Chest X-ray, AP view. Patient: 49 years old, sex F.
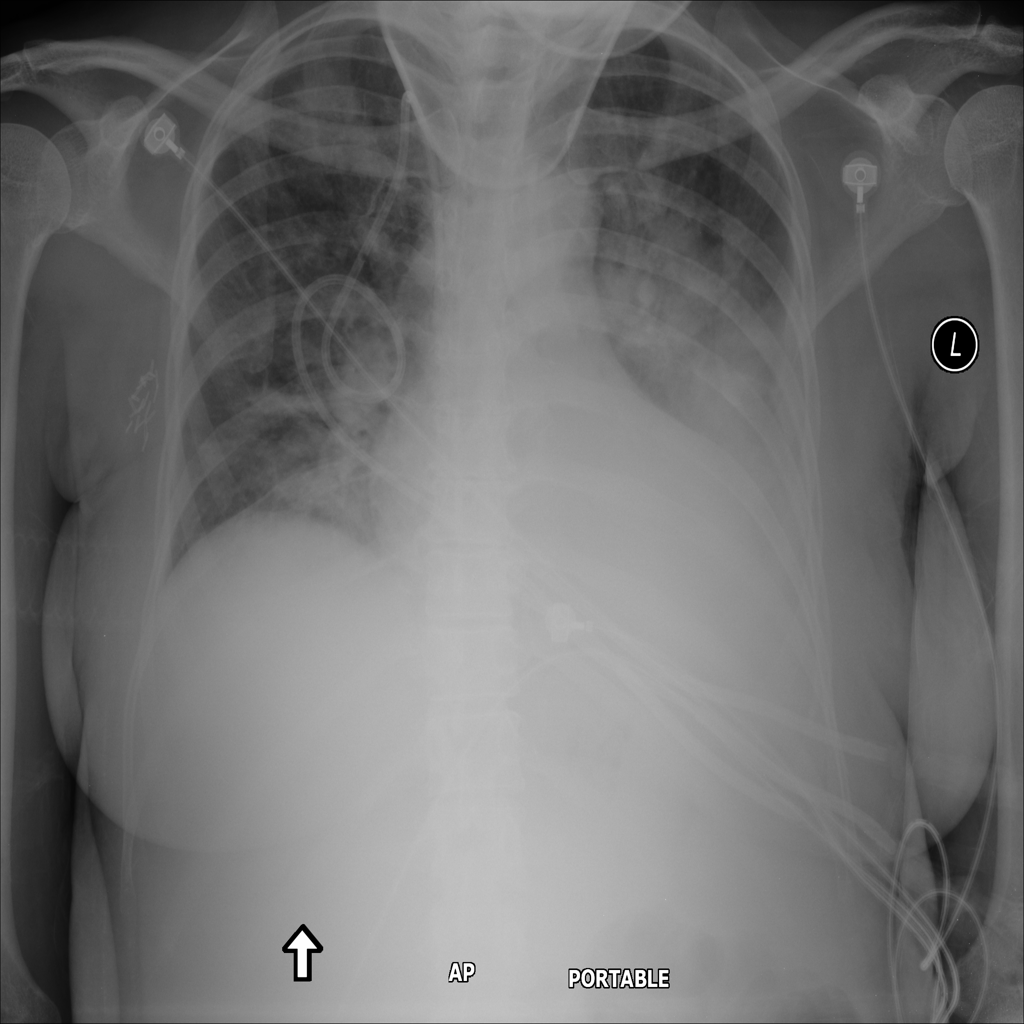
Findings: No Finding